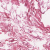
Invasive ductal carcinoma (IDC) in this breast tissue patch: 0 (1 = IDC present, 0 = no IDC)